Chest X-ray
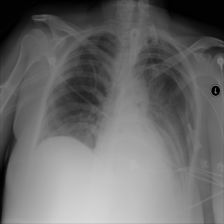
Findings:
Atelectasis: negative
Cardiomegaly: negative
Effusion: negative
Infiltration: negative
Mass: negative
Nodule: negative
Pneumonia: negative
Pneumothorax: negative
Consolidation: negative
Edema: negative
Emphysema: negative
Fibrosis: negative
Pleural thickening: negative
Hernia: negative